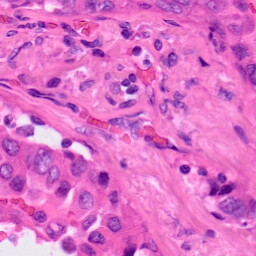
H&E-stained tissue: Lung